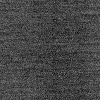
Atmospheric dust classification: dusty